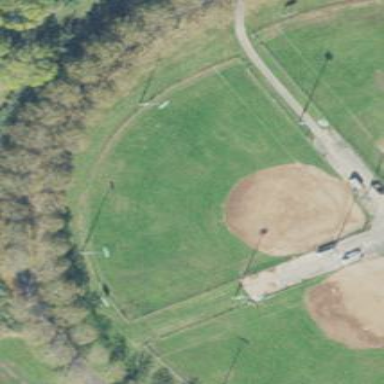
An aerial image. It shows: Baseball pitch for leisure and sports activities.